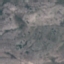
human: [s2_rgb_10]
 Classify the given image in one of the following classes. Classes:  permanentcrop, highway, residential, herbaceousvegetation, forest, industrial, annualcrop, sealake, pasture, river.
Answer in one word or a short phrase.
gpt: HerbaceousVegetation